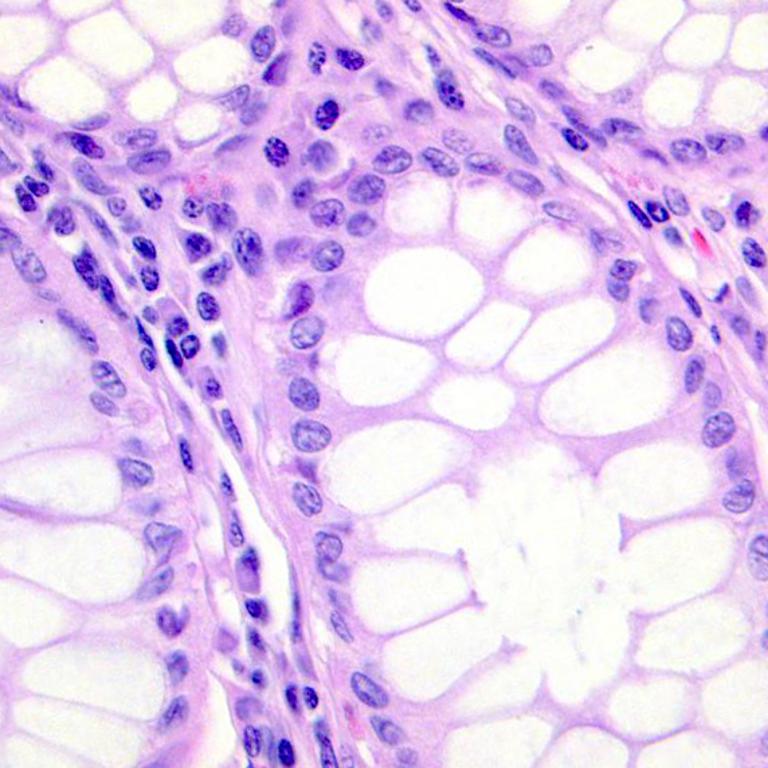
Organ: colon
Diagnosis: benign